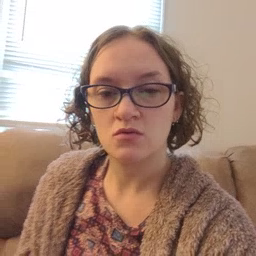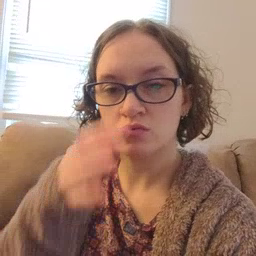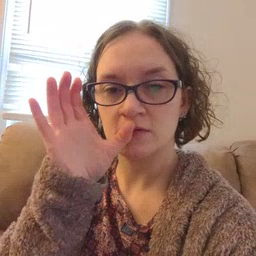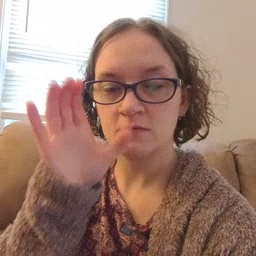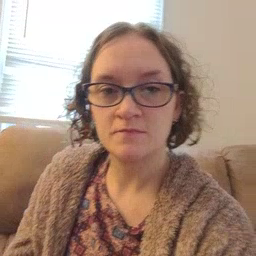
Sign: drink